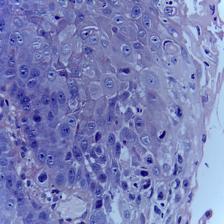
Diagnosis: OSCC